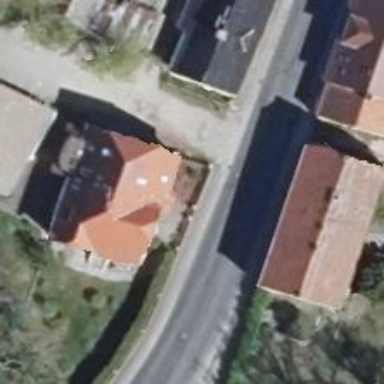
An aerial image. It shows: Half-hipped roof shape on the apartments building.